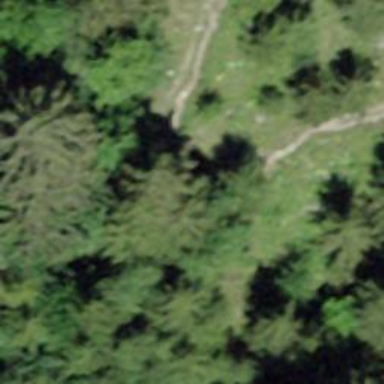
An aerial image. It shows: Path.